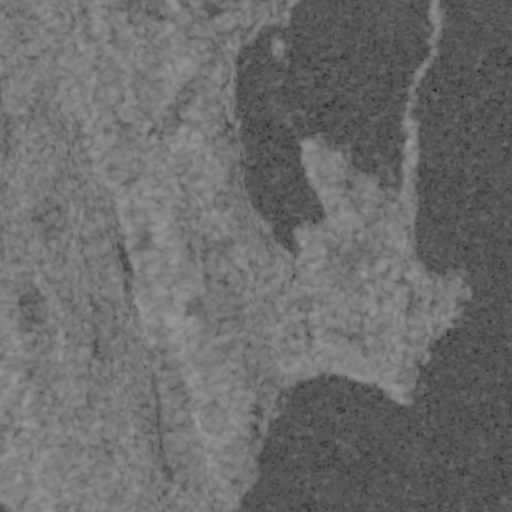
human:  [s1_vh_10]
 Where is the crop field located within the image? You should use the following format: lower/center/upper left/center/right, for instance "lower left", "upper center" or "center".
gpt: The crop field is located in the upper left of the image.
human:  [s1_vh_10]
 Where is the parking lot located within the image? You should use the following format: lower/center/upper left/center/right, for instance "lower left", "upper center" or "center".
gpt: The parking lot is located in the lower center of the image.
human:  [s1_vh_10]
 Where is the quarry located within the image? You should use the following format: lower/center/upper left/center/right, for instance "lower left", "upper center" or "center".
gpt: The quarry is located in the center right of the image.
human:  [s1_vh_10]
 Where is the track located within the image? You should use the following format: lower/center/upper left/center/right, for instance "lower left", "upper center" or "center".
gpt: There is no track in the image.

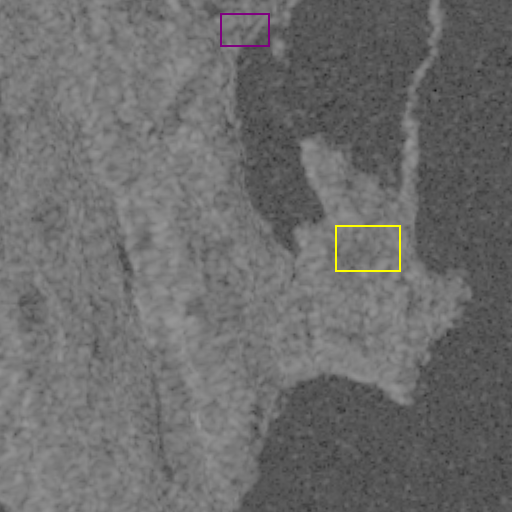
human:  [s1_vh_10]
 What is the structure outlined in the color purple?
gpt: The structure outlined in purple is a crop field.
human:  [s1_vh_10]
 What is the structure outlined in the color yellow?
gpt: The structure outlined in yellow is a quarry.
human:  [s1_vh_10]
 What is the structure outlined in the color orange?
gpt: There is no orange outline.